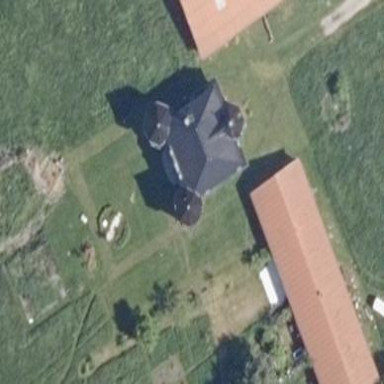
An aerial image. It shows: Simple and straightforward house.